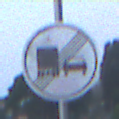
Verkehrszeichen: EndeUeberholverbotKraftfahrzeuge
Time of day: Dawn
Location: Outdoor (Urban)
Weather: Clear
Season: NotSpecified
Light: Natural